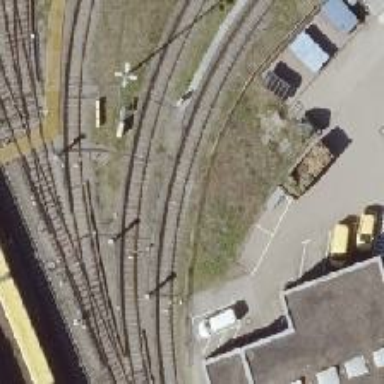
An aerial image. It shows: Yard serving electrified rail tracks with overhead electrification.